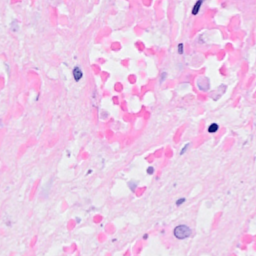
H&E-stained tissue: Breast